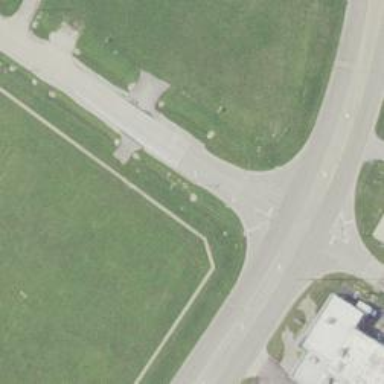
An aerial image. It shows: Secondary link road with asphalt surface.